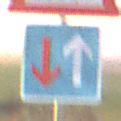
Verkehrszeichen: VorrangVorGegenverkehr
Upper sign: FussgaengerLinks
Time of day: SunriseSunset
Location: Outdoor (Nature)
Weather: Clear
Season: NotSpecified
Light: Natural